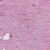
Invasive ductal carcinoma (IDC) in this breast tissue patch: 1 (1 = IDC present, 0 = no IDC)